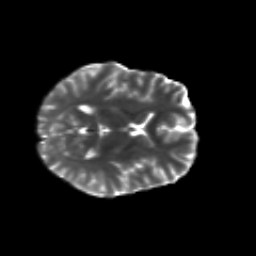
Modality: T2w
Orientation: axial
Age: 20
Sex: female
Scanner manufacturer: siemens
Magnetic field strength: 3 T
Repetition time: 8.8 s
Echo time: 0.085 s